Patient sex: M
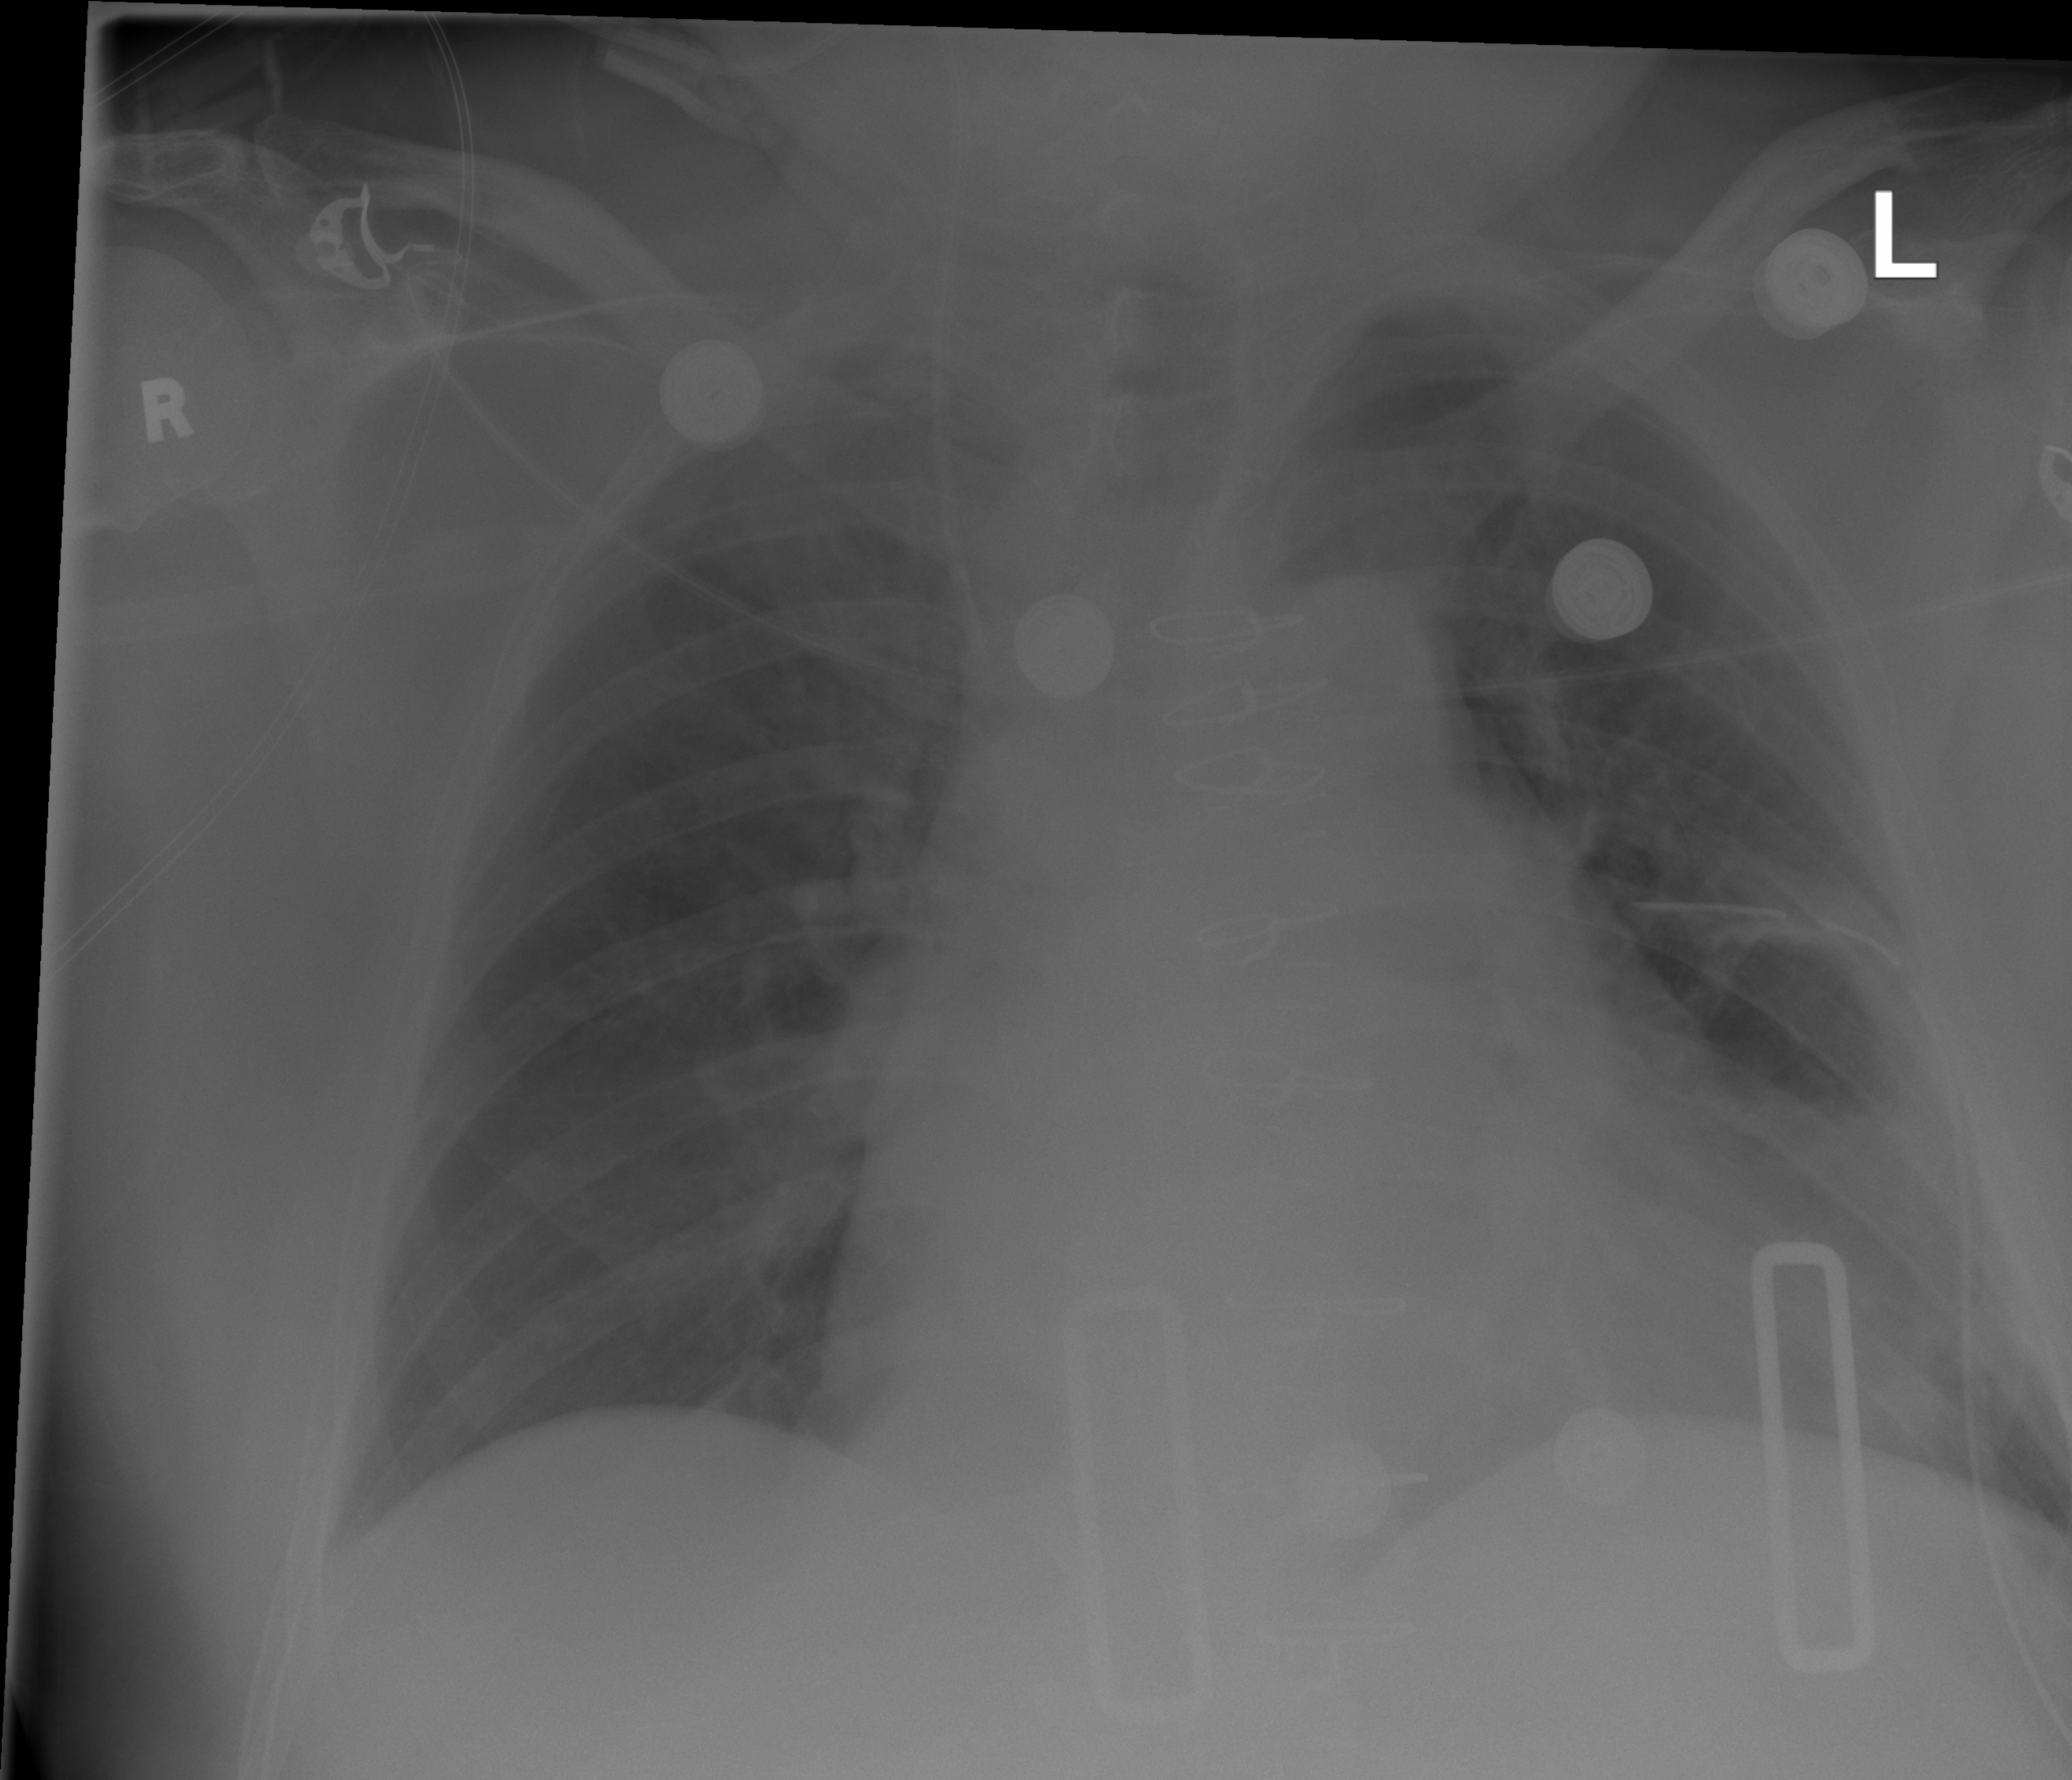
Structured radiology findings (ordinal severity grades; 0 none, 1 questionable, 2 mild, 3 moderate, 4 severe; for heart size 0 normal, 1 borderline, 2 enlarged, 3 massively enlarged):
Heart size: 2
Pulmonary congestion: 2
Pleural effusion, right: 0
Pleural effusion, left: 2
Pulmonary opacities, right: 0
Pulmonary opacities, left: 0
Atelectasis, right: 2
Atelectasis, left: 2